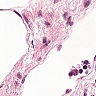
Metastatic tissue present: no